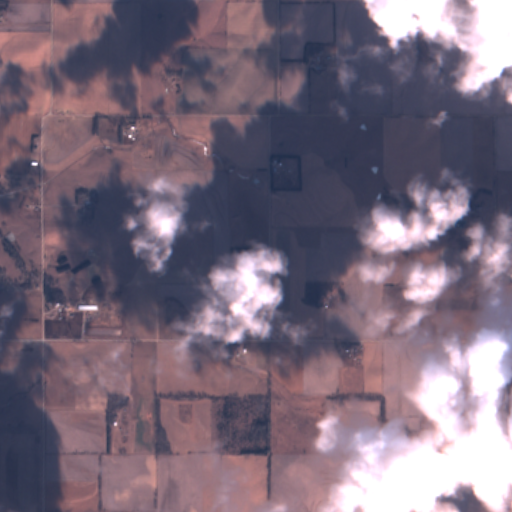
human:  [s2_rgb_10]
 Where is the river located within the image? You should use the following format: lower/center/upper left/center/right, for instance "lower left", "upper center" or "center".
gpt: The river is located in the upper left of the image.
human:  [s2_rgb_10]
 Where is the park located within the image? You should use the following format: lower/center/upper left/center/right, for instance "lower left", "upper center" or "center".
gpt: There is no park in the image.